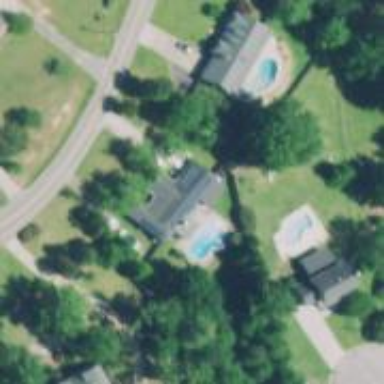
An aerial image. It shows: Swimming pool located in leisure land.